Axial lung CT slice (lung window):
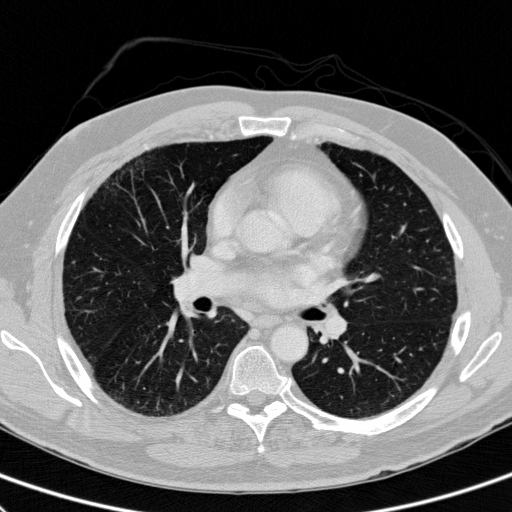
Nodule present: no